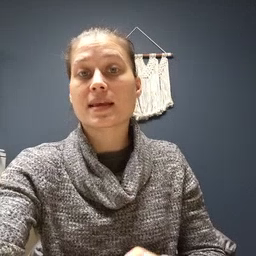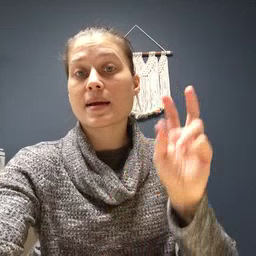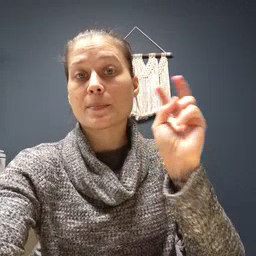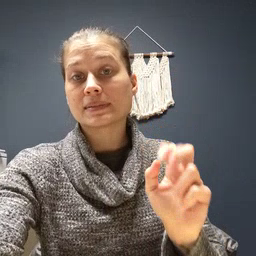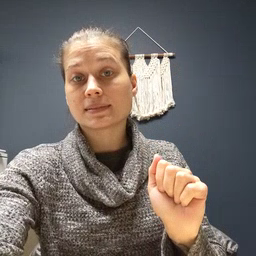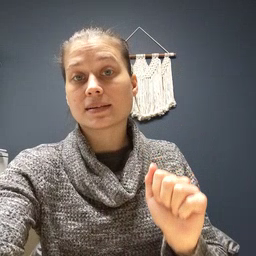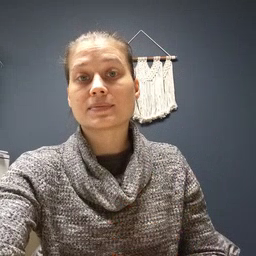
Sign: pizza